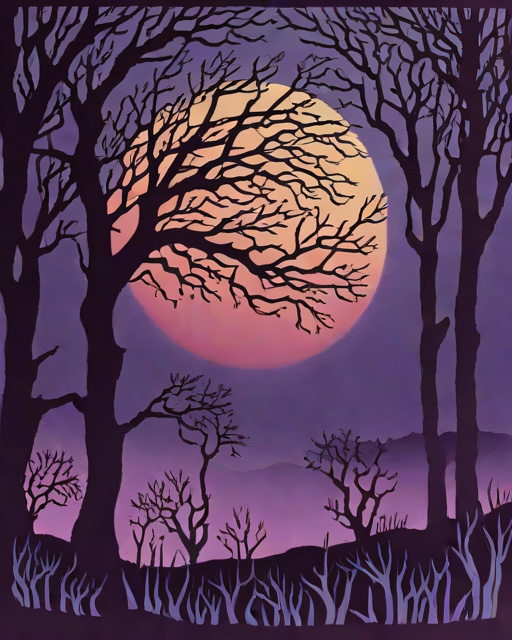
Category: Halloween